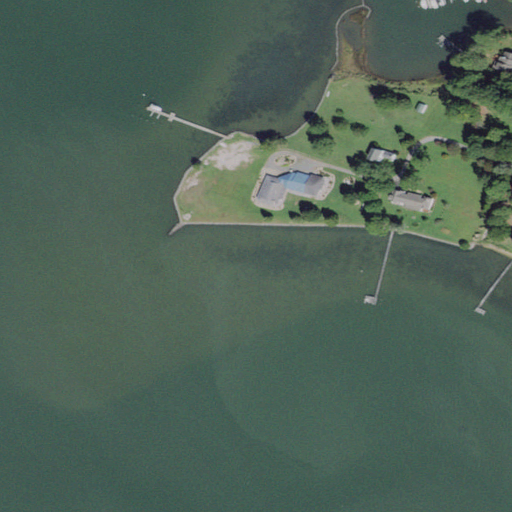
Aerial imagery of cape in Virginia named Mill Point containing open water, herbaceous wetlands, open development, medium intensity development, low intensity development, and cultivated crops